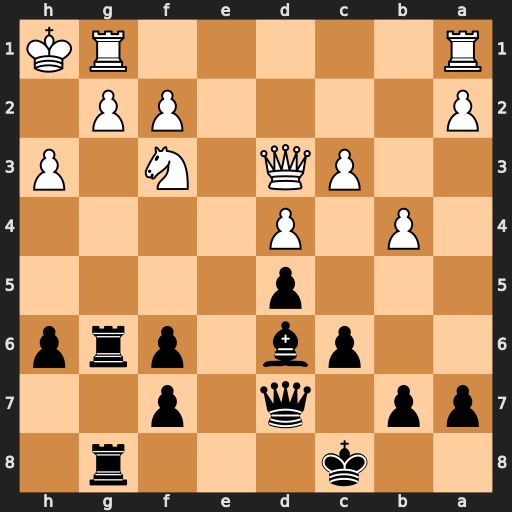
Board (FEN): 2k3r1/pp1q1p2/2pb1prp/3p4/1P1P4/2PQ1N1P/P4PP1/R5RK
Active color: b
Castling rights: -
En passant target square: -
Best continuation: Rxg2 Rxg2 Qxh3+ Rh2 Bxh2